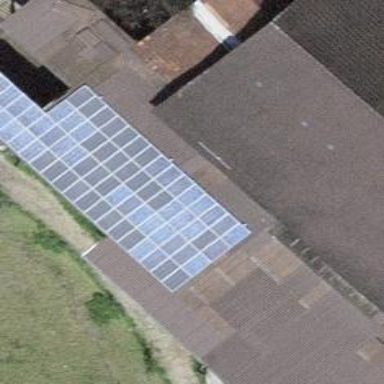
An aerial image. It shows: Solar power generator utilizing photovoltaic technology with solar photovoltaic panels.